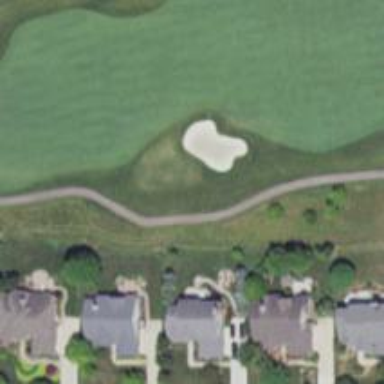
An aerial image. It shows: Path for golf carts.